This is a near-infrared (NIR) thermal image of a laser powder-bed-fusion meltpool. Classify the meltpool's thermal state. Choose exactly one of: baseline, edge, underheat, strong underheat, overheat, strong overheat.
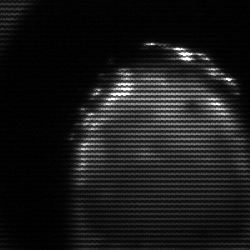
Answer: edge